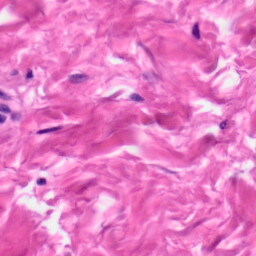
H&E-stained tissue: Skin